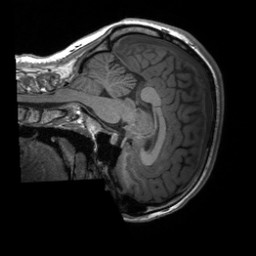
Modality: T1w
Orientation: sagittal
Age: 22
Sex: female
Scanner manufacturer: siemens
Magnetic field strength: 3 T
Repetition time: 2.3 s
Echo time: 0.00227 s